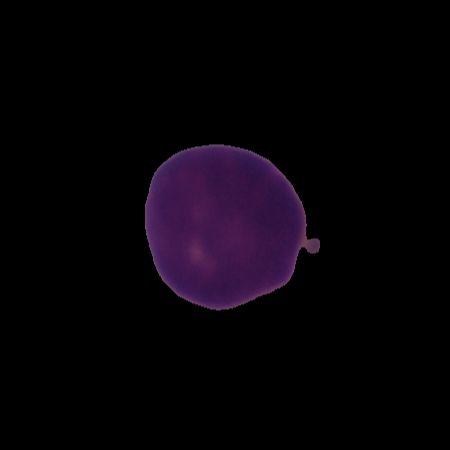
Label: healthy